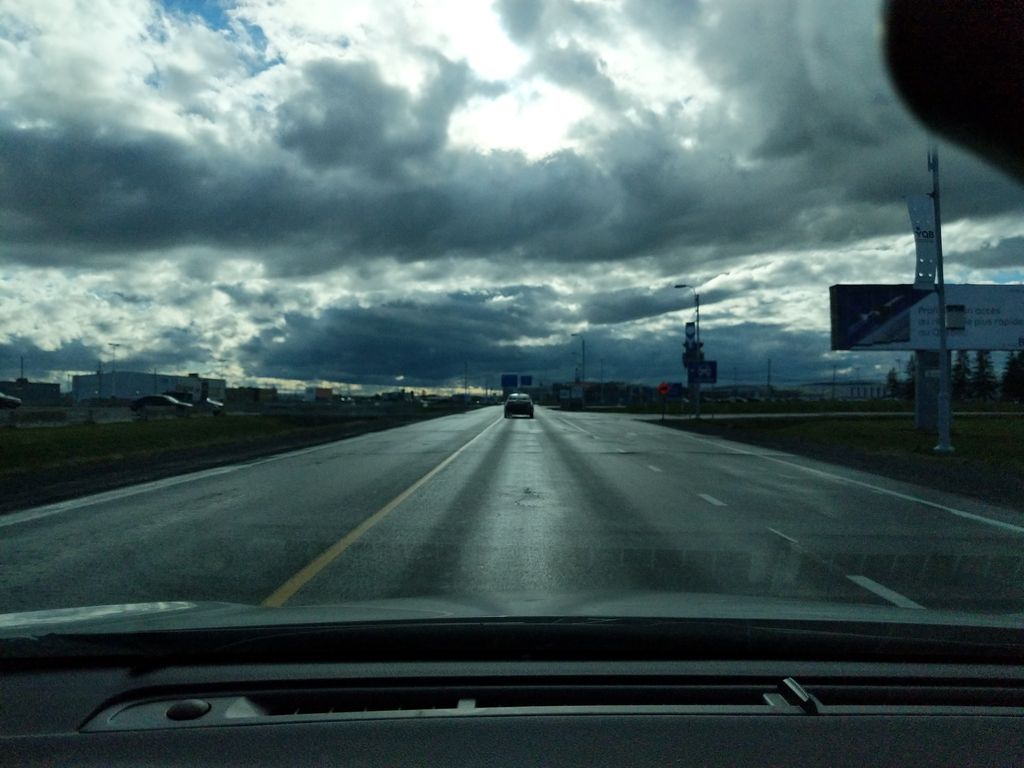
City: quebec_city